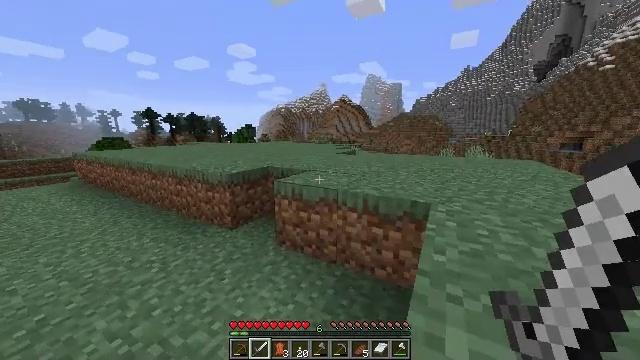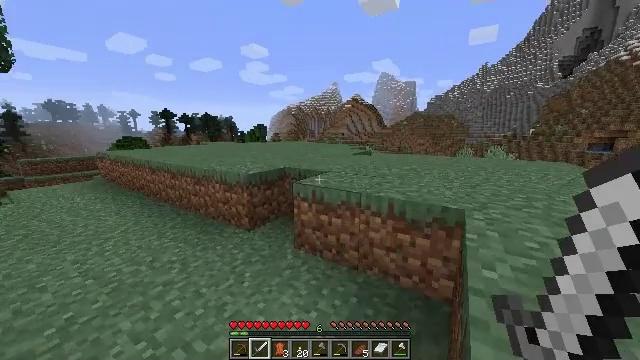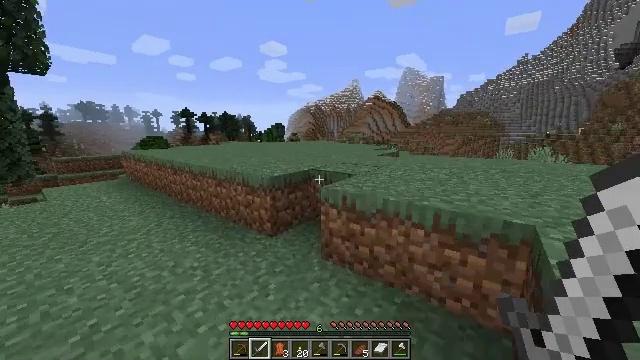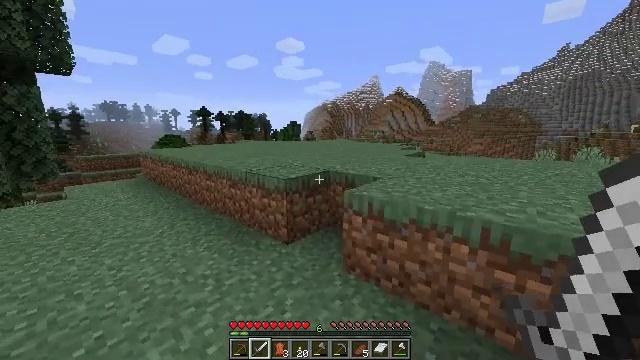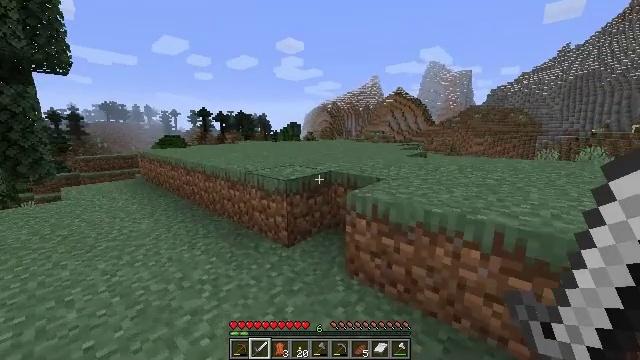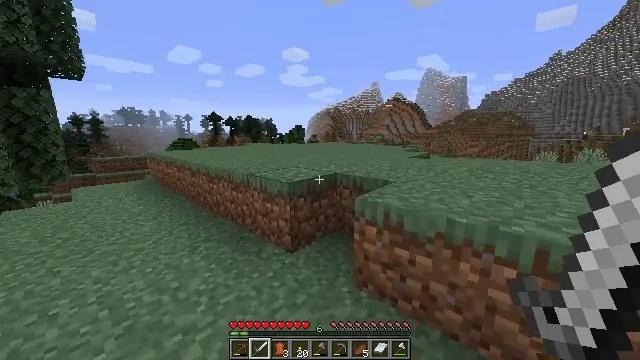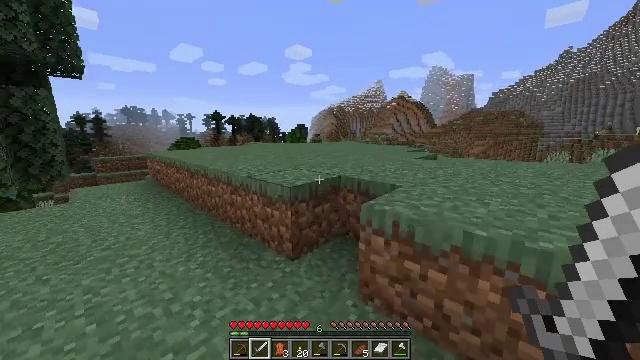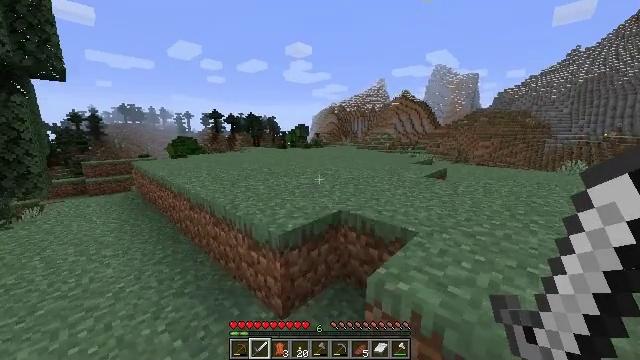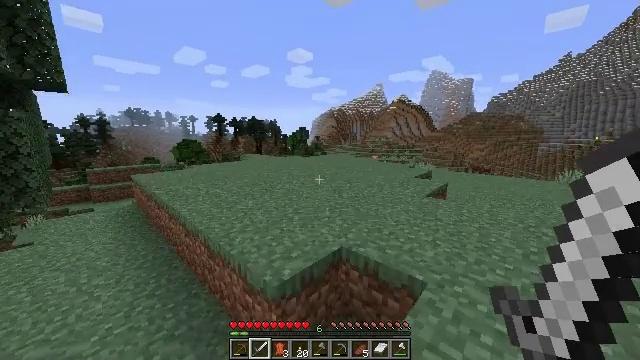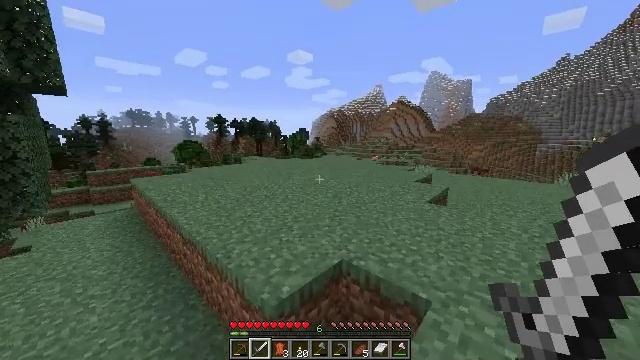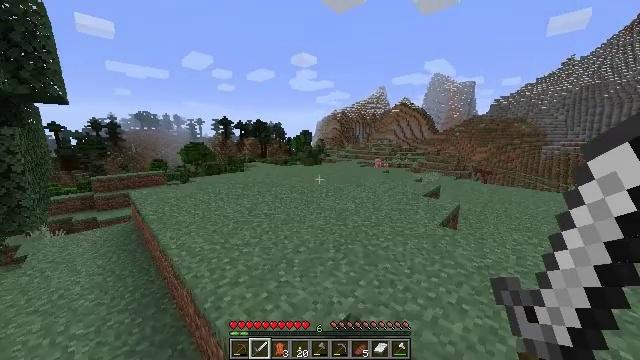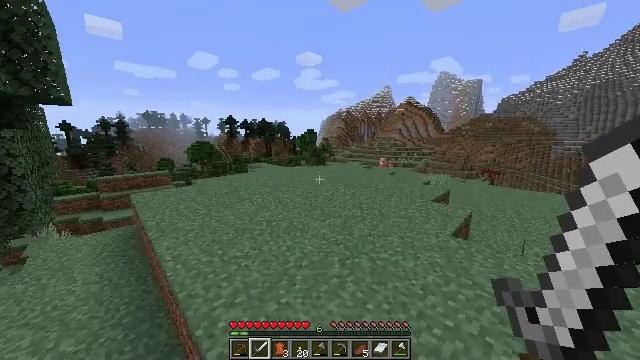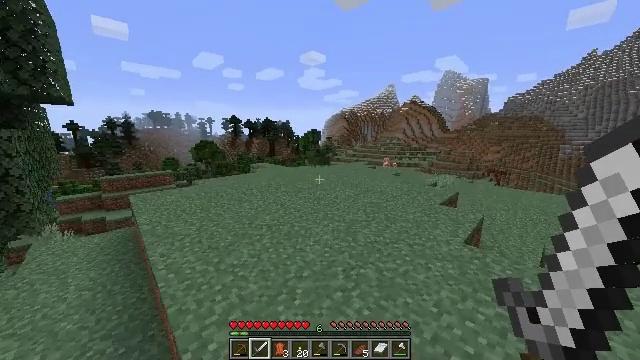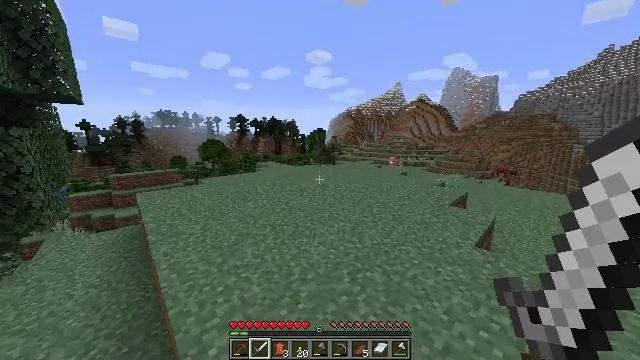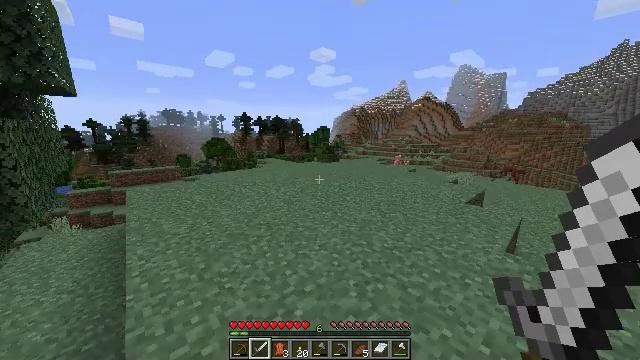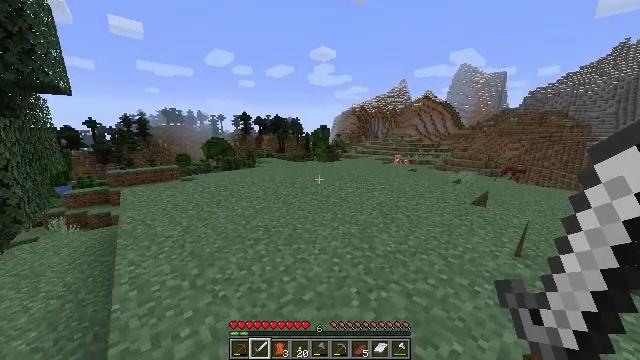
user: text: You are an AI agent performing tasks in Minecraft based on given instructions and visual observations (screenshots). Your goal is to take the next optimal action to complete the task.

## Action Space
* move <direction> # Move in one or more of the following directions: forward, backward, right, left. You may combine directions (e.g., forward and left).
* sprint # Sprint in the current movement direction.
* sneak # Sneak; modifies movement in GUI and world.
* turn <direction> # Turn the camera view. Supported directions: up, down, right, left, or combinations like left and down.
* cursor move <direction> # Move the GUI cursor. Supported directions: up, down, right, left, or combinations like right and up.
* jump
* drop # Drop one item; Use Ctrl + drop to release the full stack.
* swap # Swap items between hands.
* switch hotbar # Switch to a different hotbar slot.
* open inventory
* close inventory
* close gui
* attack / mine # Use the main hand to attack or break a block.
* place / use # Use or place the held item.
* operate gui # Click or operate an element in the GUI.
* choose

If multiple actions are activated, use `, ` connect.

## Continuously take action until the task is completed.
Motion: motion action
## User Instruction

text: Mine oak leaves.
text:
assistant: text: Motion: move forward, sprint, turn left, jump
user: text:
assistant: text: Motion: move forward, sprint, turn left, jump
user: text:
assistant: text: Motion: move forward, sprint, turn left, jump
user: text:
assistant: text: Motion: move forward, sprint, jump
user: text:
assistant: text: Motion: move forward, sprint, jump
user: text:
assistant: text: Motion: move forward, sprint, jump
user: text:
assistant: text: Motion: move forward, sprint, jump
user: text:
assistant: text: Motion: move forward, sprint, jump
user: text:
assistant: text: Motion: move forward, sprint, jump
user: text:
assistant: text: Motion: move forward, sprint, jump
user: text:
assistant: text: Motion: move forward, sprint, turn left, jump
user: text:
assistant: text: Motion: move forward, sprint, jump
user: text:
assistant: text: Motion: move forward, sprint, turn left, jump
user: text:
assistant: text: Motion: move forward, sprint, turn left, jump
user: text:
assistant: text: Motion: move forward, sprint, jump
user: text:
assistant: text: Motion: move forward, sprint, jump
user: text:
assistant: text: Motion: move forward, sprint, jump
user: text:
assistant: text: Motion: move forward, sprint, jump
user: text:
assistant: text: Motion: move forward, sprint, jump
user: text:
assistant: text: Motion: move forward, sprint, turn right, jump
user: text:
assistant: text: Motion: move forward, sprint, turn right, jump
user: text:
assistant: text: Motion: move forward, sprint
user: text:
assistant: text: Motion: move forward, sprint
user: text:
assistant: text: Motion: move forward, sprint, turn right
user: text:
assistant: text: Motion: move forward, sprint, turn right
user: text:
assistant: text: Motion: move forward, sprint
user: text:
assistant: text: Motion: move forward, sprint, turn right
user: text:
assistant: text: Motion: move forward, sprint, turn right
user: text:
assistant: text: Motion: move forward, sprint
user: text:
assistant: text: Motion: move forward, sprint